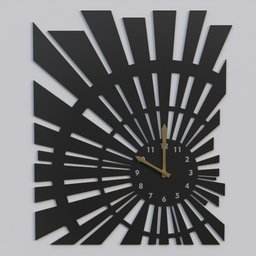
Label: decoration